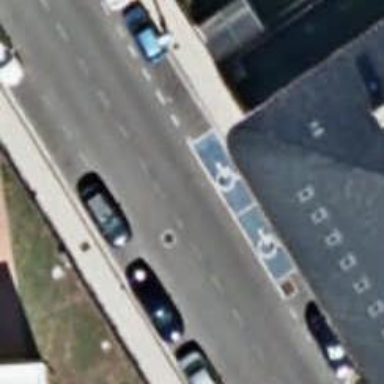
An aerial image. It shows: Parking space with asphalt surface.